Interaction volume radius: 5 \u00c5
Interaction volume height: 30 \u00c5
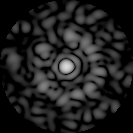
Disorder parameter: 0.7578